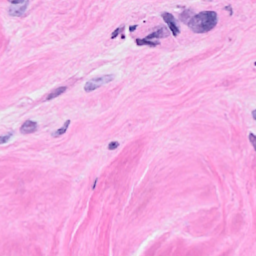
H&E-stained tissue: Breast